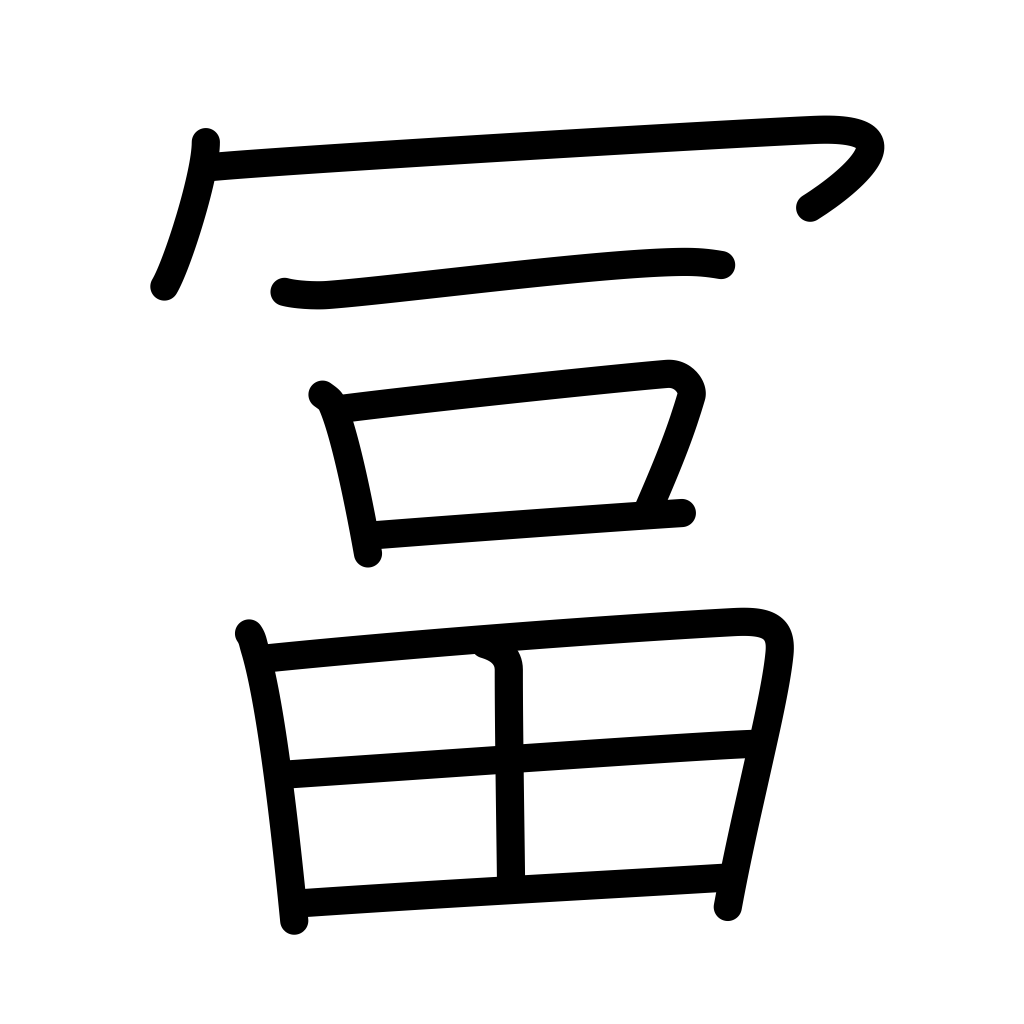
Meaning: enrich, wealthy, abundant